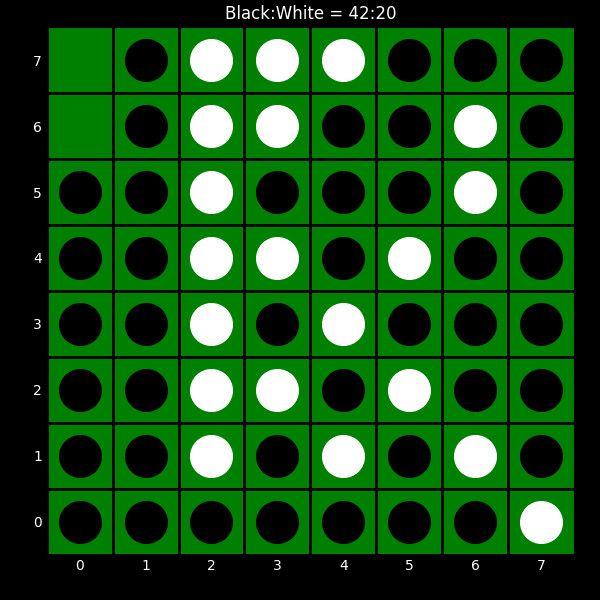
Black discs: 42
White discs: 20